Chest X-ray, PA view. Patient: 28 years old, sex F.
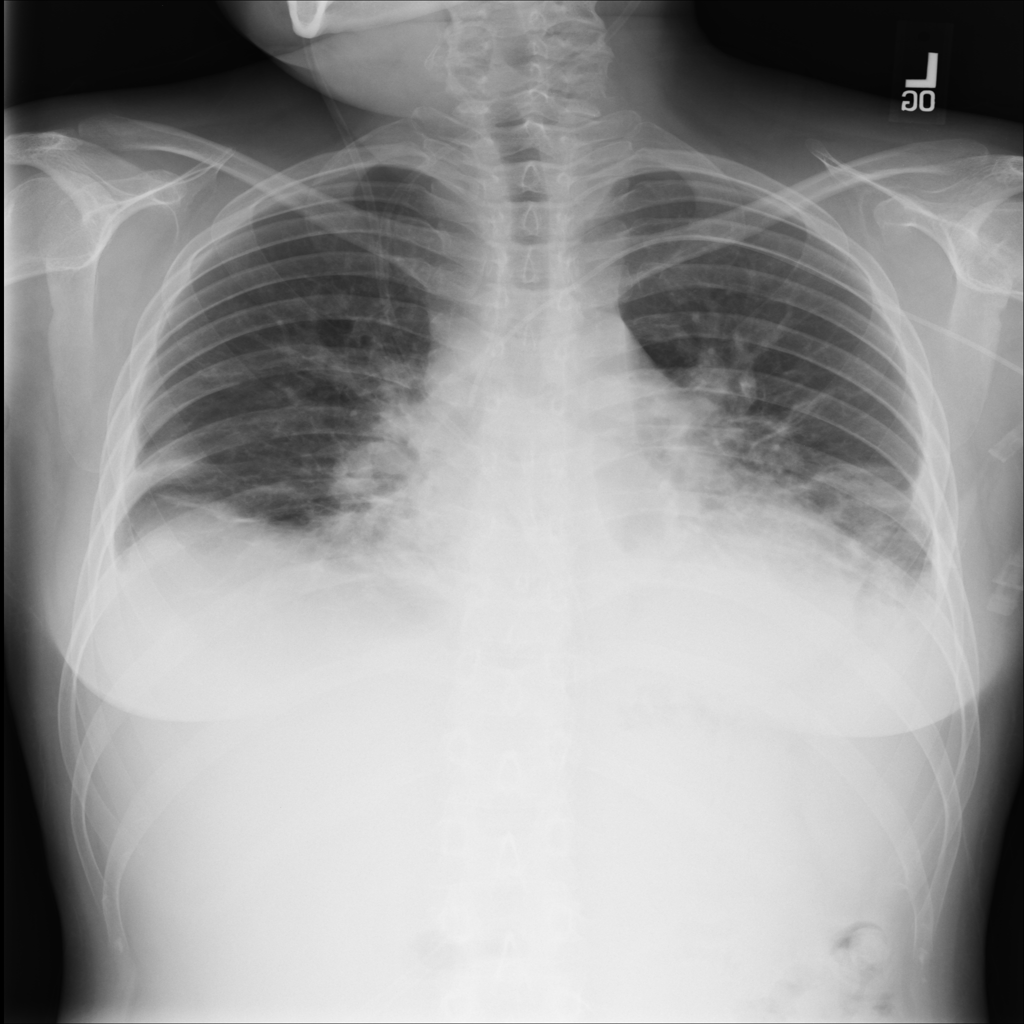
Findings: Effusion, Infiltration